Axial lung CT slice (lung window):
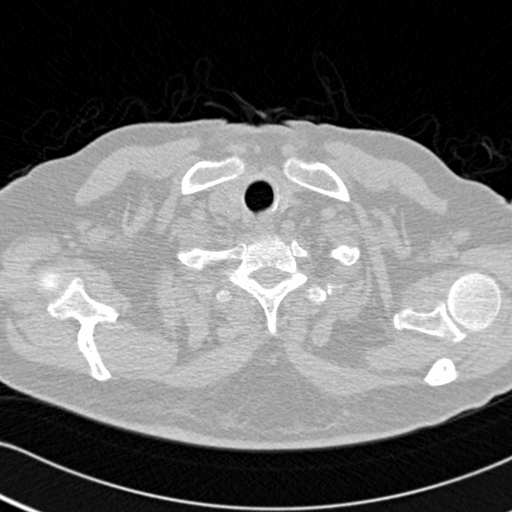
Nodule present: no